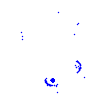
Particle: proton